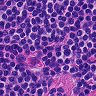
Metastatic tissue present: no